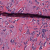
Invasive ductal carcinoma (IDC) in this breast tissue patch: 1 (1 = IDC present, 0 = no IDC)